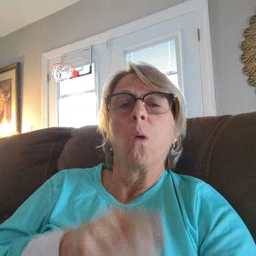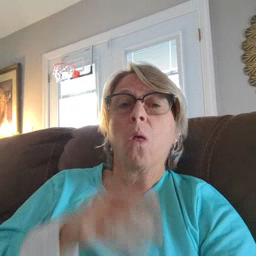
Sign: hello